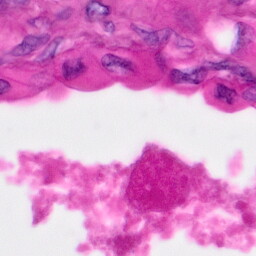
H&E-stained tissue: Pancreatic